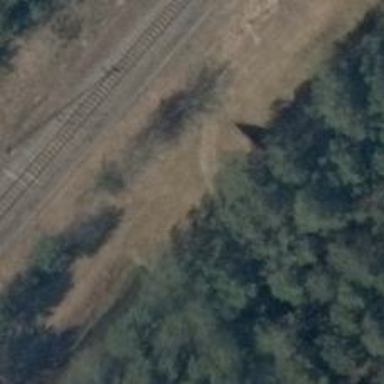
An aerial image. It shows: Track passing over bridge with ground surface of grade 4.